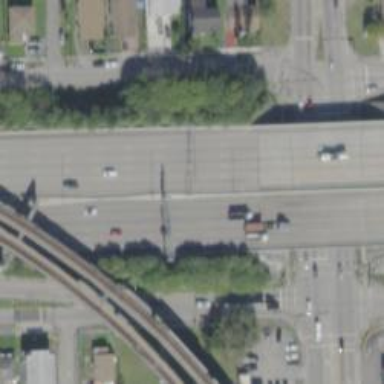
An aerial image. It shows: Bridge over motorway.